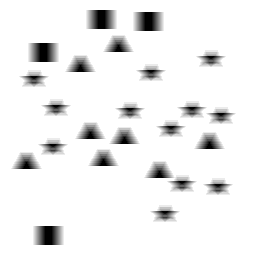
Squares: 4
Triangles: 8
Stars: 12
Total shapes: 24